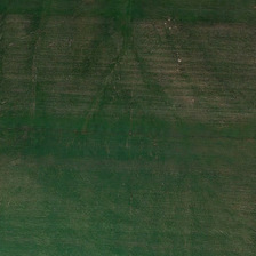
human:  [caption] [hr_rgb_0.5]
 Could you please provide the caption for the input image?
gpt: There is little grass in the rectangular area of the grassland.

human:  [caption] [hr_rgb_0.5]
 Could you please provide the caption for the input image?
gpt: Here are brown and green stripes and prairies.

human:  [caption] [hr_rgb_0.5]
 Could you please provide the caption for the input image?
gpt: This is a grassland with brown and green stripes.

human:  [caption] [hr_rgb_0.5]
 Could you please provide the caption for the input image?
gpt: There is little grass in a rectangular area of grass.

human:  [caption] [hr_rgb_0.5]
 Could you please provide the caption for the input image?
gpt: Here's a prairie with brown and green stripes.